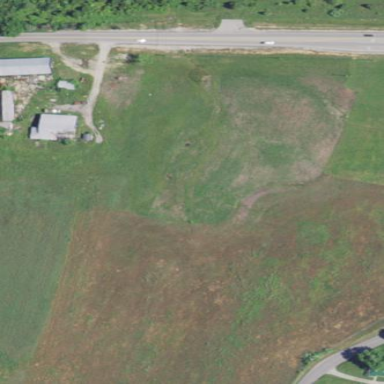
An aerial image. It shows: Farmyard area.